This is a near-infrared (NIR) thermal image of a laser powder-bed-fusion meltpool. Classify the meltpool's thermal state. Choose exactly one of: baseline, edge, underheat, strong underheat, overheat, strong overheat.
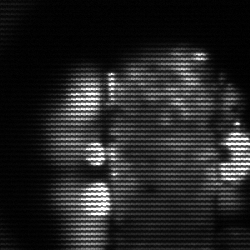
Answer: strong underheat